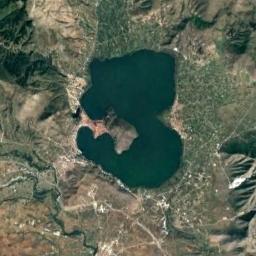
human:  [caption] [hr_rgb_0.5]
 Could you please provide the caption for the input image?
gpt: An irregularly shaped blue lake surrounded by mountains with green vegetation .

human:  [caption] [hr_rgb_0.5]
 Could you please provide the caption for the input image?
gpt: The ground is uneven around the lake .

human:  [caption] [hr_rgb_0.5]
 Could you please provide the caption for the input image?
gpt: The lake in the picture is slender .

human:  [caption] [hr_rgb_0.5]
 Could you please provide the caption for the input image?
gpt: The lake lies in a mountainous area covered with vegetation and the water is deep green .

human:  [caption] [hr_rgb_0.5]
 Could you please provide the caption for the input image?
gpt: The lake is beside a mountain with green land and a village .